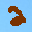
Label: 2